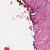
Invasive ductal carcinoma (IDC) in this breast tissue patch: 0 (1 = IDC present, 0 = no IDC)